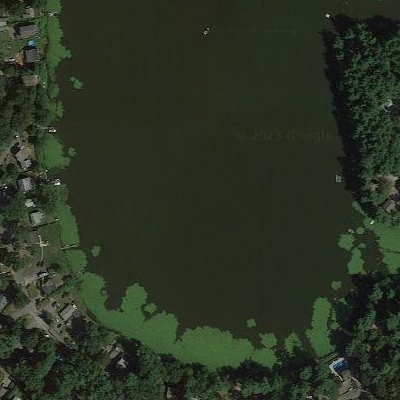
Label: RiverLake